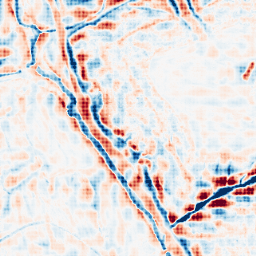
Category: wavelet
Decomposition family: wavelet_dwt
Decomposition parameters: wavelet: db4
level: 4
Upsampling method: sinc_hamming
Upsampling parameters: scale: 4
kernel_size: 4
Upsampling scale: 4